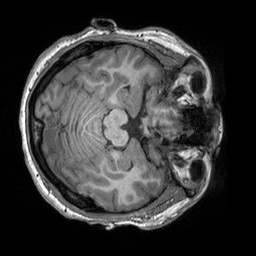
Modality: T1w
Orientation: axial
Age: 26
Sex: male
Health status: healthy
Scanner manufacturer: siemens
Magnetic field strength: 3 T
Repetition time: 2.3 s
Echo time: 0.00303 s